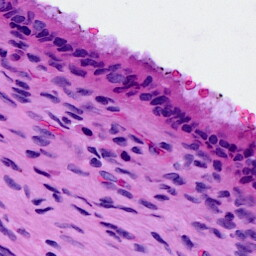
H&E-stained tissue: Cervix